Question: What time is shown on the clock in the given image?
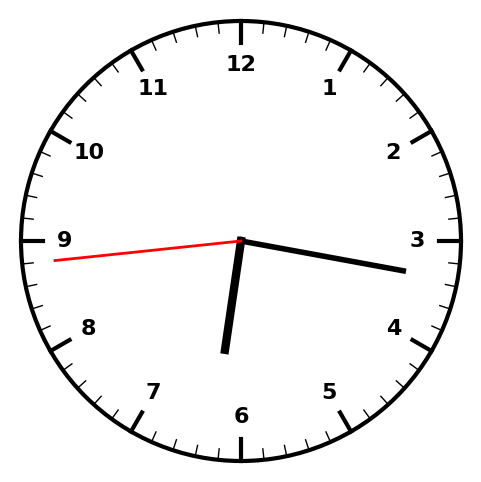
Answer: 06:16:44